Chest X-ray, PA view. Patient: 49 years old, sex F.
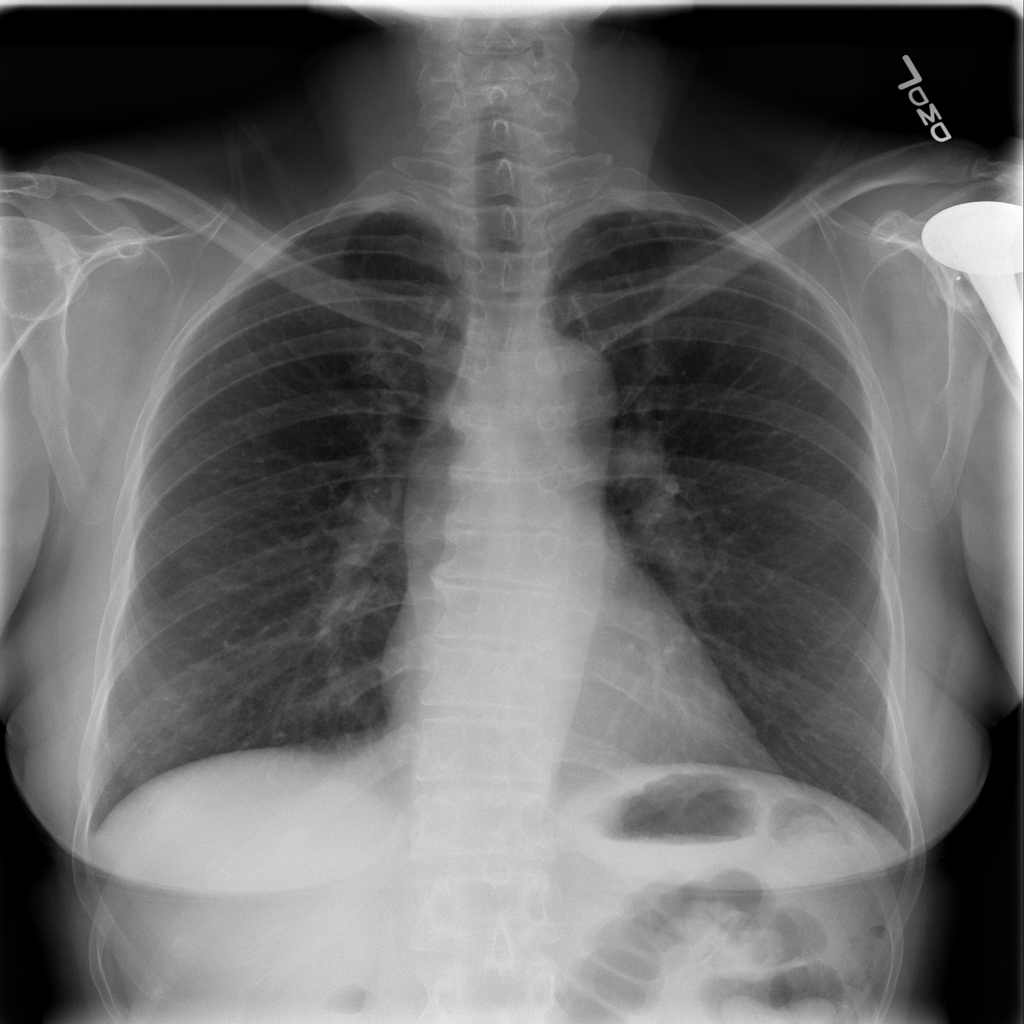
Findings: No Finding